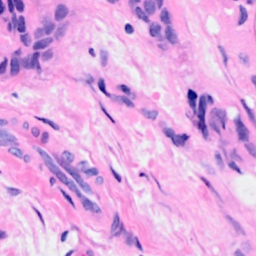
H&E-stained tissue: Breast